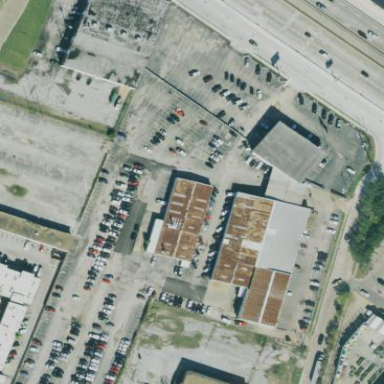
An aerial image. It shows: Retail area with car shop.